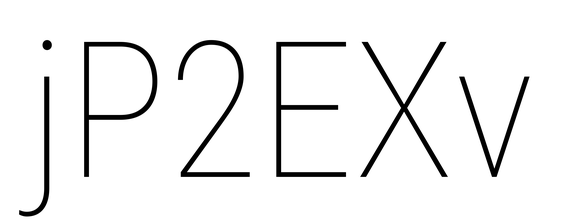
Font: Roboto_Condensed_Thin